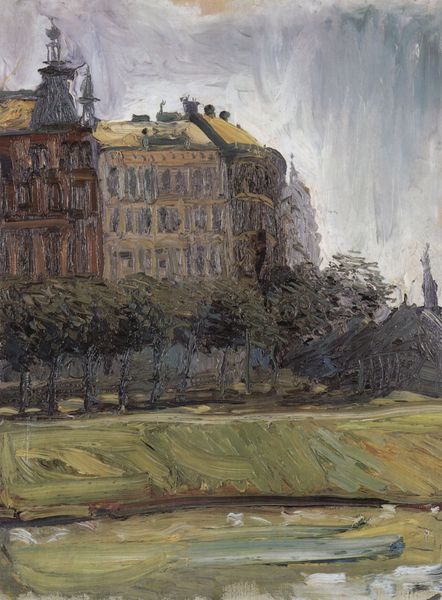
Titel: Am Donaukanal
Künstler: Richard Gerstl
Standort: Wien
Institution: Sammlung Leopold
Schlagwörter: baum, blau, gemälde, gewitter, himmel, schatten, wasser, weiß, wolken, bäume, fluss, gelb, grob, grün, impressionismus, kirchturm, landschaft, ocker, see, stadt, ufer, ausschnitt, braun, fenster, grau, hell, paris, skizze, strasse, ölbild, dach, gebäude, gras, haus, park, rasen, rot, schloss, weg, wiese, malerei, architektur, bild, öl, häuser, hügel, pappeln, kanal, kirche, pfad, wald, boot, rund, schornstein, turm, statue, schiff, sommer, ecke, fassade, fassaden, abhang, hang, dächer, giebel, schornsteine, allee, seine, promenade, böschung, architecture, blue, church, columns, oil, palace, red, white, window, black, dark, duktus, expressionism, france, gray, green, grey, old, painting, windows, yellow, impressionistisch, picture, brown, deutsch, baumkronen, regen, stadtansicht, berlin, burg, türmchen, münchen, palast, erdfarben, acryl, entwurf, pinselstrich, kurve, villa, gedeckt, clouds, sky, tree, ölskizze, building, hill, hills, house, water, houses, lane, roof, roofs, sun, tower, trees, uferpromenade, grass, light, river, expression, stockwerke, brush strokes, castle, cezanne, hillside, impressionism, post-impressionism, purple, shadow, french, stormy, gründerzeit, abstract, bridge, town, valley, boulevard, city, leaves, zeicnung, villen, stories, lawn, watercolor, stroke, impressionist, finger, brush, shadows, paint, chimney, cityscape, spire, steeple, impressionistic, contrast, land, stadthäuser, strichig, mehrgeschossig, turret, finial, van gogh, windy, moat, rooftops, alla prima, trunks, puddle, canal, estate, castles, fassad, bulding, riverbank, painterly, oils, vintage, apartments, highlights, abandoned, gray sky, pari, de, edifice, coarse, fingerpaint, impressionis, green grass, steep roof, 図書館, 木, 湖, relogious